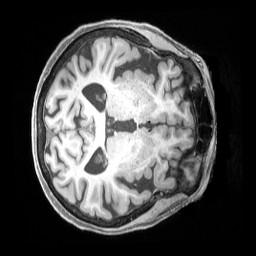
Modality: T1w
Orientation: axial
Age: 77
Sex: female